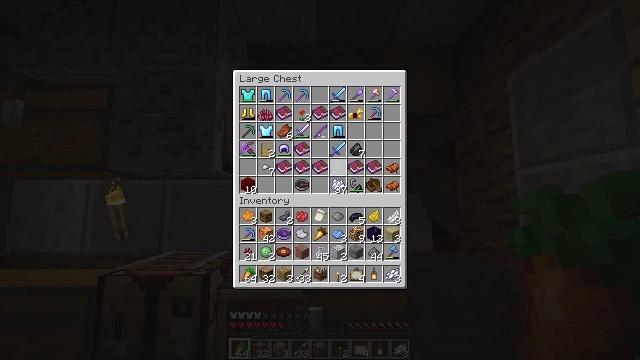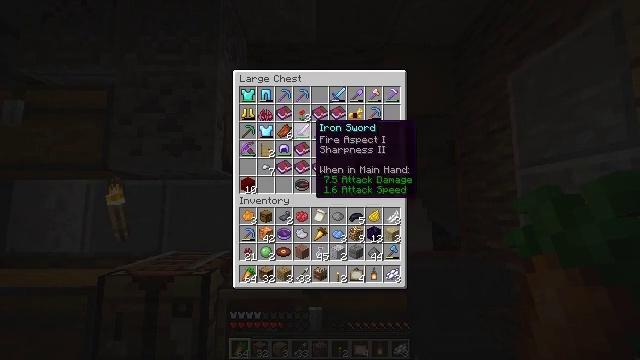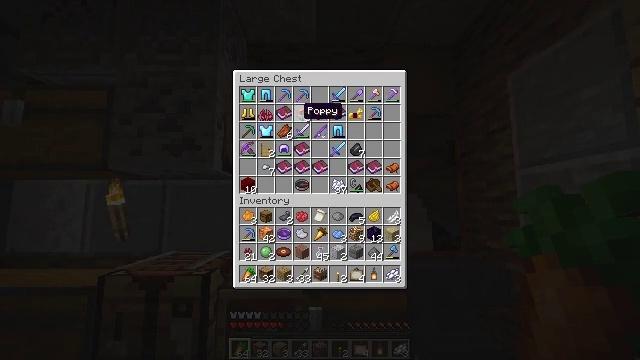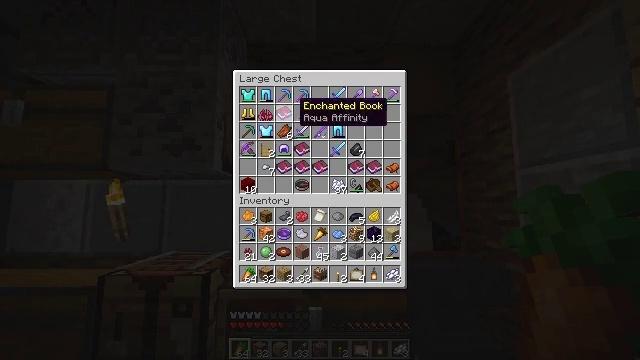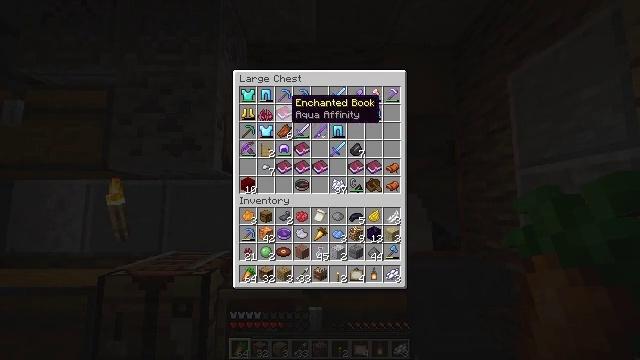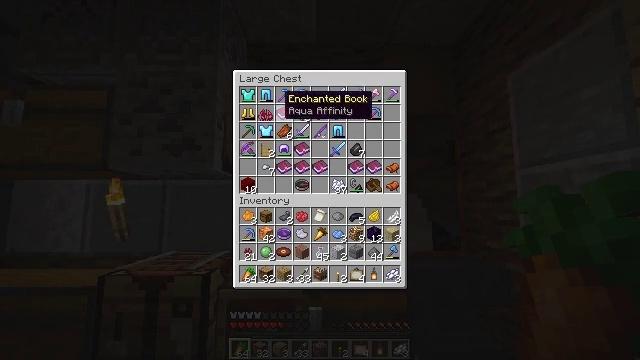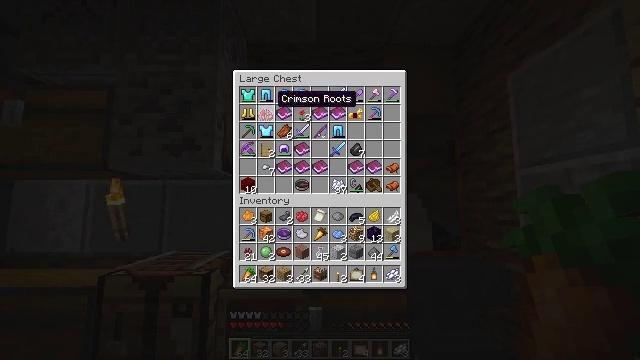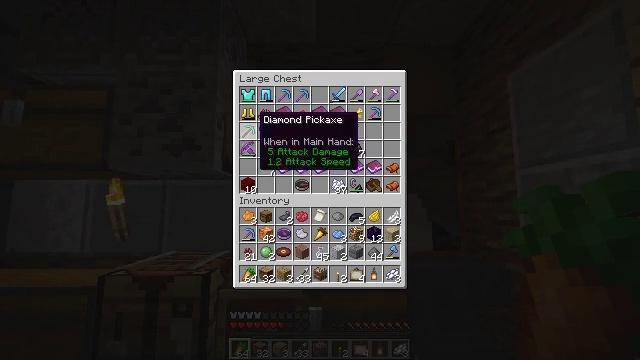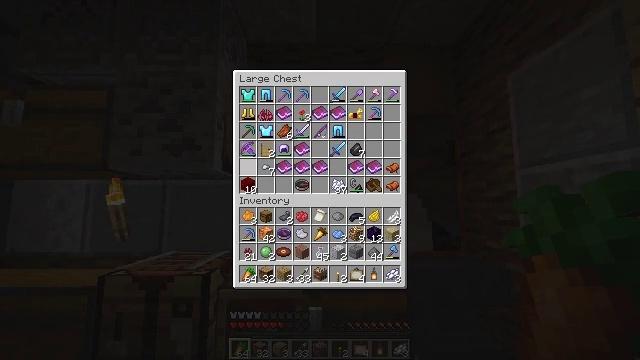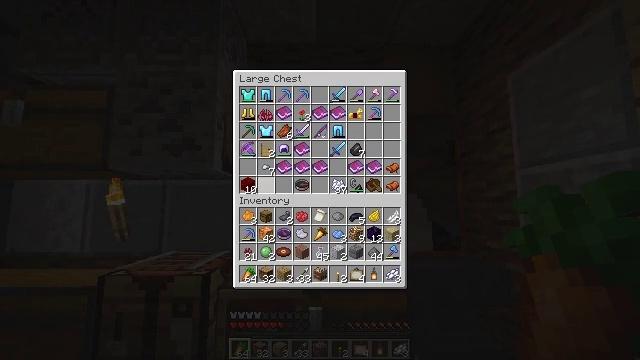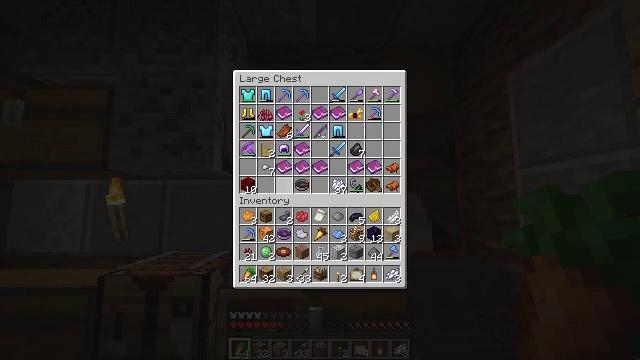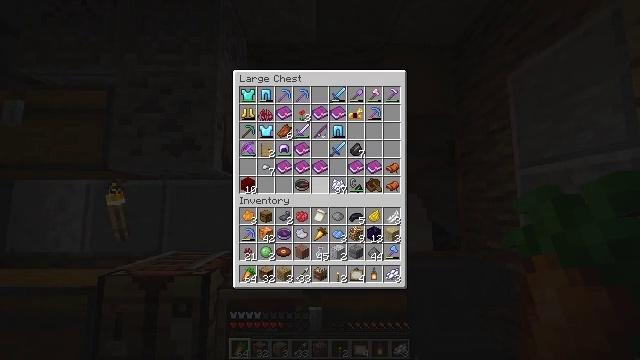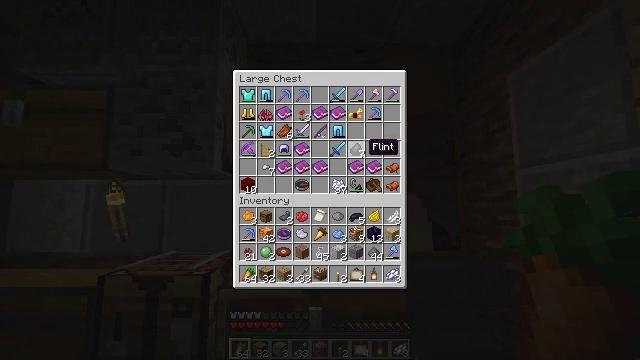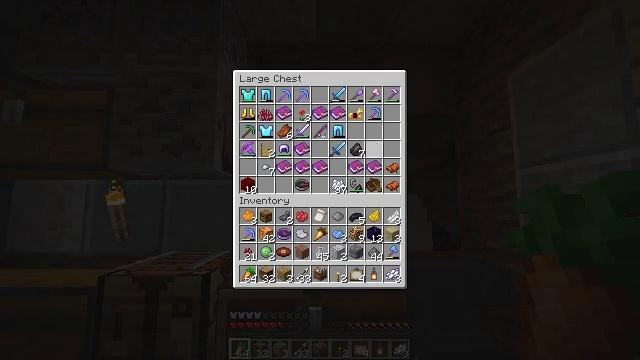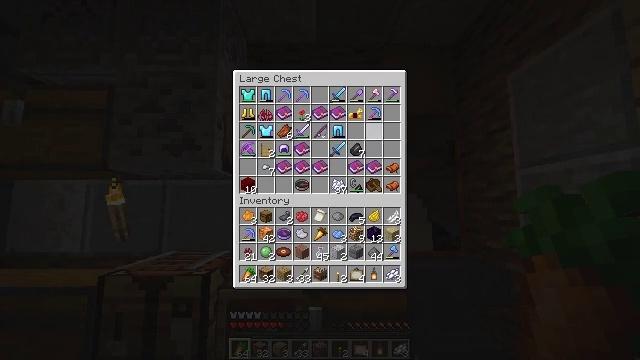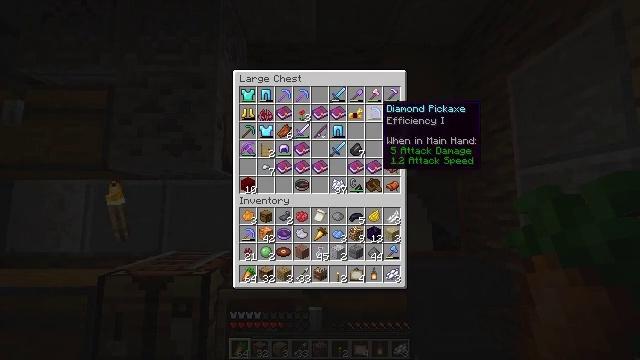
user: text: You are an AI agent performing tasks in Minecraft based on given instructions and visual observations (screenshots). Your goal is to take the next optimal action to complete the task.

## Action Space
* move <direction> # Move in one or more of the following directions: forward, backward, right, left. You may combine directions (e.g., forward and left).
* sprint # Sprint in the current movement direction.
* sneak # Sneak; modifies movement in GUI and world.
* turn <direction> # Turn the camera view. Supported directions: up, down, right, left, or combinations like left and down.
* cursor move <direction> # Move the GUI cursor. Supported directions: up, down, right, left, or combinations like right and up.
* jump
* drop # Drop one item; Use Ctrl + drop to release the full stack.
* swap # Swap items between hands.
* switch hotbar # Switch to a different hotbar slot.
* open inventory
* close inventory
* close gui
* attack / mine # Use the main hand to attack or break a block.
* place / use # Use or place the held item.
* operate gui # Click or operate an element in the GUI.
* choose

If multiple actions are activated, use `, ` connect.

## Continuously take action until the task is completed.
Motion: motion action
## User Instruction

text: Mine the lodestone block.
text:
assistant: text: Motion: cursor move left and up
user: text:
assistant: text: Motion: cursor move left and up
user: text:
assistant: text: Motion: no_op
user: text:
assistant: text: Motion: cursor move left
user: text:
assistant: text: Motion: cursor move left
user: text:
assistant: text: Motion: cursor move left
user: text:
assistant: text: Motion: cursor move left and down
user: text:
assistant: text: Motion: cursor move left and down
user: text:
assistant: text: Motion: cursor move right and down
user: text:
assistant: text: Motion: cursor move right
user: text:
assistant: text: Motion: cursor move right
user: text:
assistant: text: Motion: cursor move right and up
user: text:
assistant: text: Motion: cursor move right and up
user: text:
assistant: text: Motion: cursor move up
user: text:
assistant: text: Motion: cursor move up
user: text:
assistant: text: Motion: cursor move left and up
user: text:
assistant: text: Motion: cursor move left and up
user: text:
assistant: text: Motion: no_op
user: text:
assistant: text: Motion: no_op
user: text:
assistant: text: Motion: no_op
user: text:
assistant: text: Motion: no_op
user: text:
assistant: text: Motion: no_op
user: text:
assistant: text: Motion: no_op
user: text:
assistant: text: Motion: no_op
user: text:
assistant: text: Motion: no_op
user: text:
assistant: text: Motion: no_op
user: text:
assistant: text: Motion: no_op
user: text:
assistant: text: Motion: no_op
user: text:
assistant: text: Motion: no_op
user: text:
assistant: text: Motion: no_op